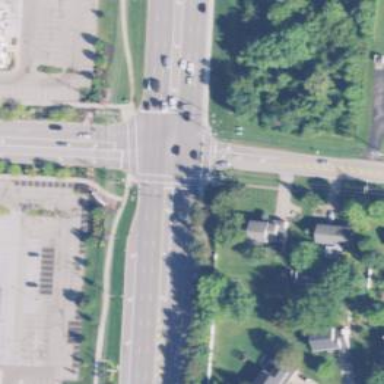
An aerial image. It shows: Marked crossing on footway.